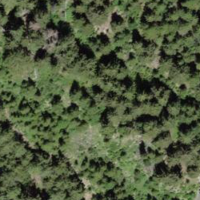
EUNIS habitat code: 43
Species observed at this site:
Epipactis atrorubens